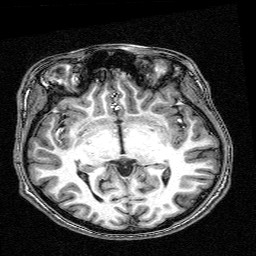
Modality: T1w
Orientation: coronal
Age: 21
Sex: male